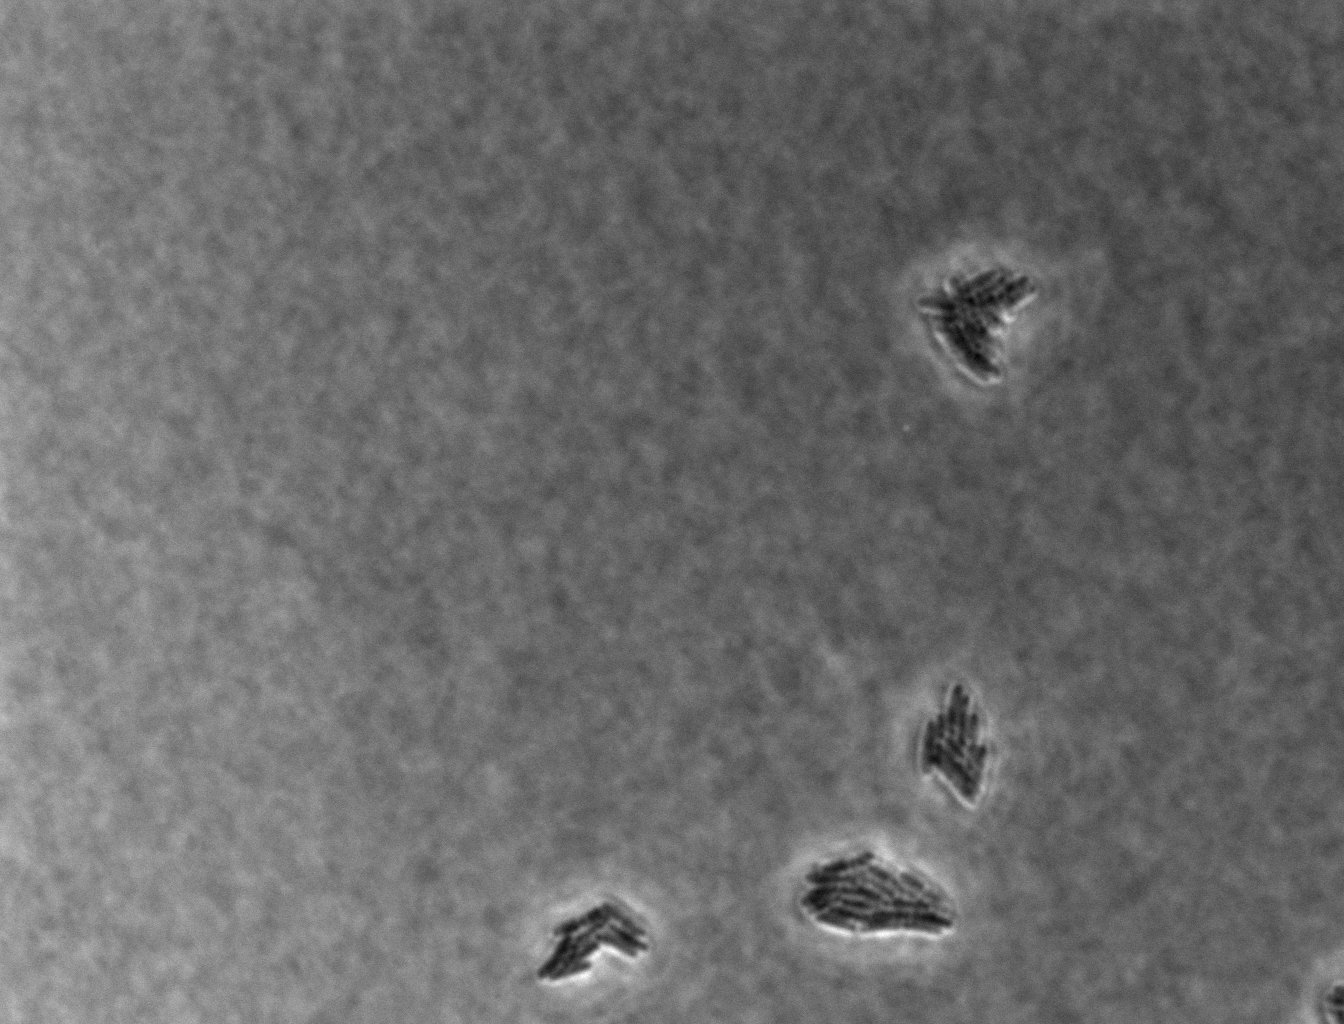
Defocused phase contrast microscopy, 60x objective, 3 h incubation